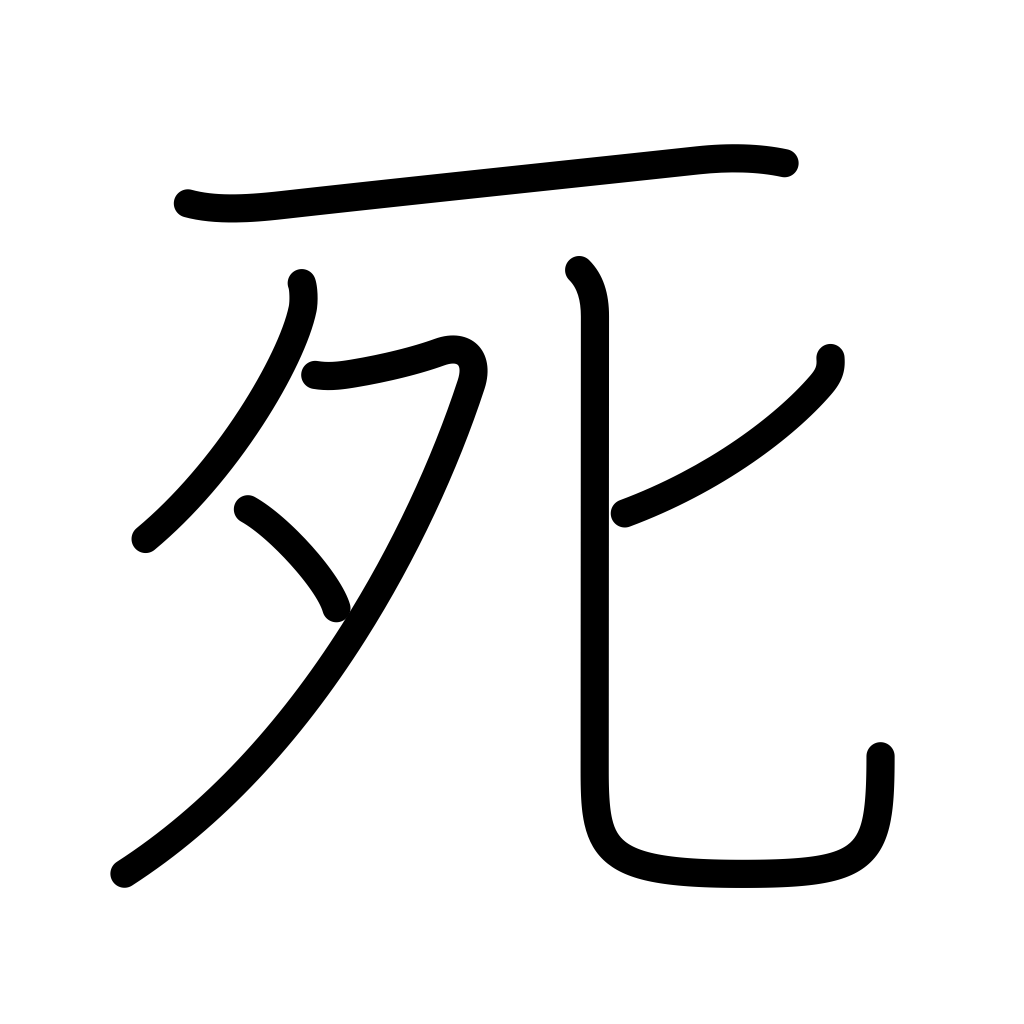
Meaning: death, die